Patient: sex M, age 57
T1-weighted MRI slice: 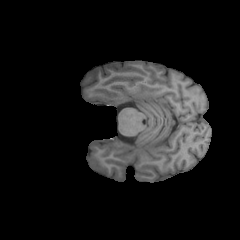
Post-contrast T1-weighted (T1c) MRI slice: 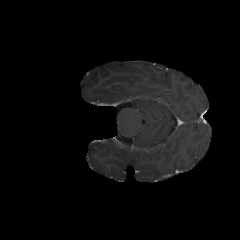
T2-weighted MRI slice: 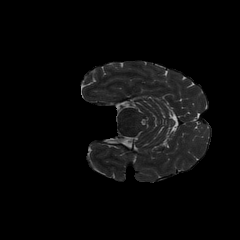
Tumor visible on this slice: no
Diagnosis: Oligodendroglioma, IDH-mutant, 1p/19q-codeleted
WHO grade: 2